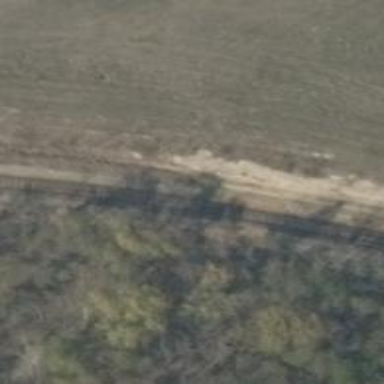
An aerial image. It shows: Railway switch.